Question: I am working on ASP.NET-MVC5 applications. I need to pass data model from multiple classes from controller to view so I decided it use ViewModel and use linq to assign values to the view model accordingly. Now I my model, Student can have multiple emergency contact so I am using List but getting error on this part in LINQ query.

## ViewModel
'''
public class StudentDetailedProfileViewModel
{
public StudentDetailedProfileViewModel() { }
public Student _studentModel { get; set; }
public Course _courseModel { get; set; }
public School _schoolModel { get; set; }
public Campus _campusModel { get; set; }
public ContactDetail _contactDetailModel { get; set; }
public List<EmergencyContact> _emergencyContactModel { get; set; }
}
'''
## Function that need to return strongly typed binded data
'''
public StudentCourseSchoolAndCampusViewModel GetCourseByStudentID(int _studentID)
{
try
{
using (var _uow = new StudentProfile_UnitOfWork())
{
var _record = (from _course in _uow.Course_Repository.GetAll()
join _school in _uow.School_Repository.GetAll() on _course.SchoolID equals _school.SchoolID
join _campus in _uow.Campus_Repository.GetAll() on _course.CampusID equals _campus.CampusID
where _course.StudentID == _studentID
select new StudentCourseSchoolAndCampusViewModel {_courseModel= _course, _schoolModel = _school, _campusModel = _campus }).FirstOrDefault();
return _record;
}
}
catch { return null; }
}
'''
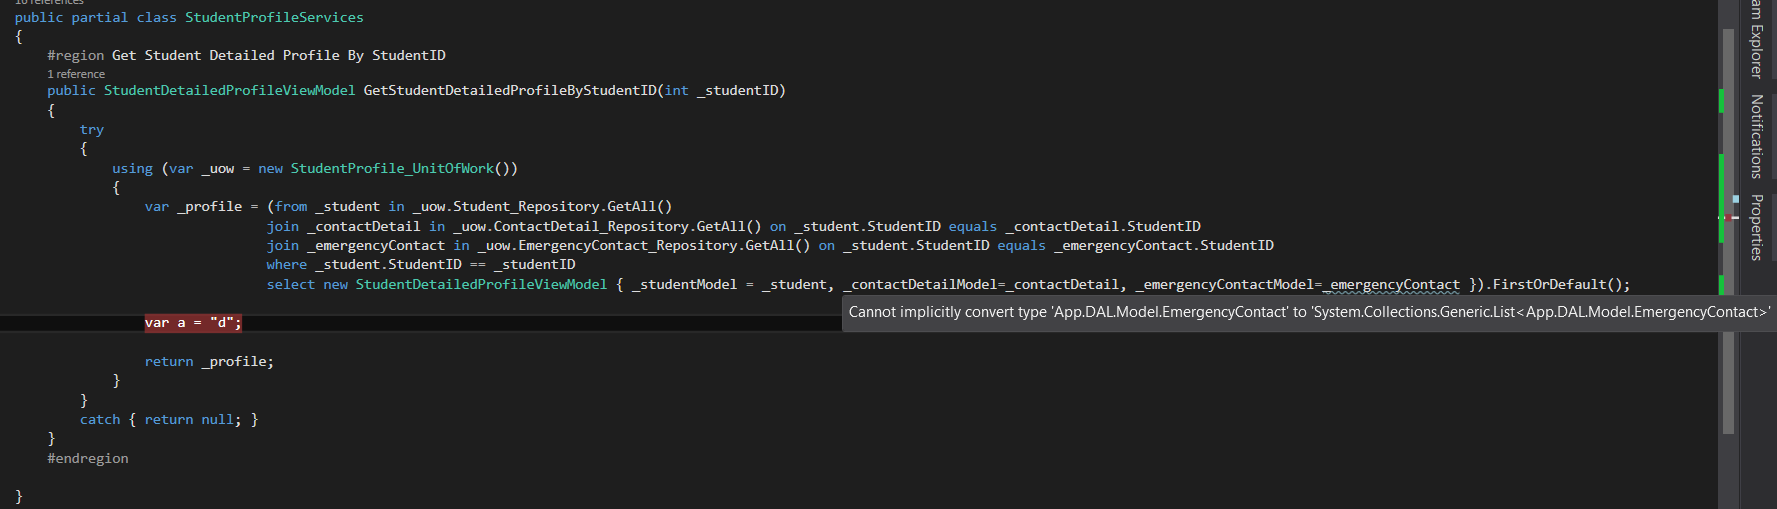
Answer: I have managed to do as following but I am not sure if it is the best practice!!
'''
public StudentDetailedProfileViewModel GetStudentDetailedProfileByStudentID(int _studentID)
{
try
{
using (var _uow = new StudentProfile_UnitOfWork())
{
StudentDetailedProfileViewModel StudentProfileObject = new StudentDetailedProfileViewModel();
var _profile = (from _student in _uow.Student_Repository.GetAll()
join _contactDetail in _uow.ContactDetail_Repository.GetAll() on _student.StudentID equals _contactDetail.StudentID
join _studentCourse in _uow.Course_Repository.GetAll() on _student.StudentID equals _studentCourse.StudentID
join _school in _uow.School_Repository.GetAll() on _studentCourse.SchoolID equals _school.SchoolID
join _campus in _uow.Campus_Repository.GetAll() on _studentCourse.CampusID equals _campus.CampusID
where _student.StudentID == _studentID
select new StudentDetailedProfileViewModel { _studentModel = _student, _contactDetailModel = _contactDetail, _courseModel = _studentCourse,_schoolModel = _school, _campusModel = _campus}).FirstOrDefault();
_profile._emergencyContactModel = (from _emergencyContact in _uow.EmergencyContact_Repository.GetAll()
where _emergencyContact.StudentID == _studentID
select _emergencyContact).ToList();
return _profile;
}
}//
catch { return null; }
}
'''